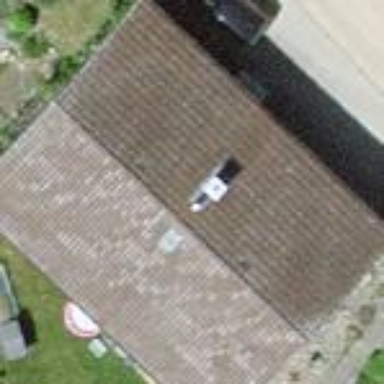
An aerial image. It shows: Residential building with gabled roof.